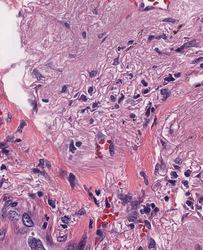
Tumor epithelial tissue: yes
Tumor-associated stroma tissue: yes
Normal tissue: no